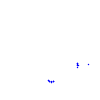
Particle: kaon